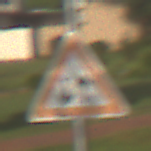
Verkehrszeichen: Gegenverkehr
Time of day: SunriseSunset
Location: Outdoor (Suburban)
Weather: PartlyCloudy
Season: NotSpecified
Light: Natural